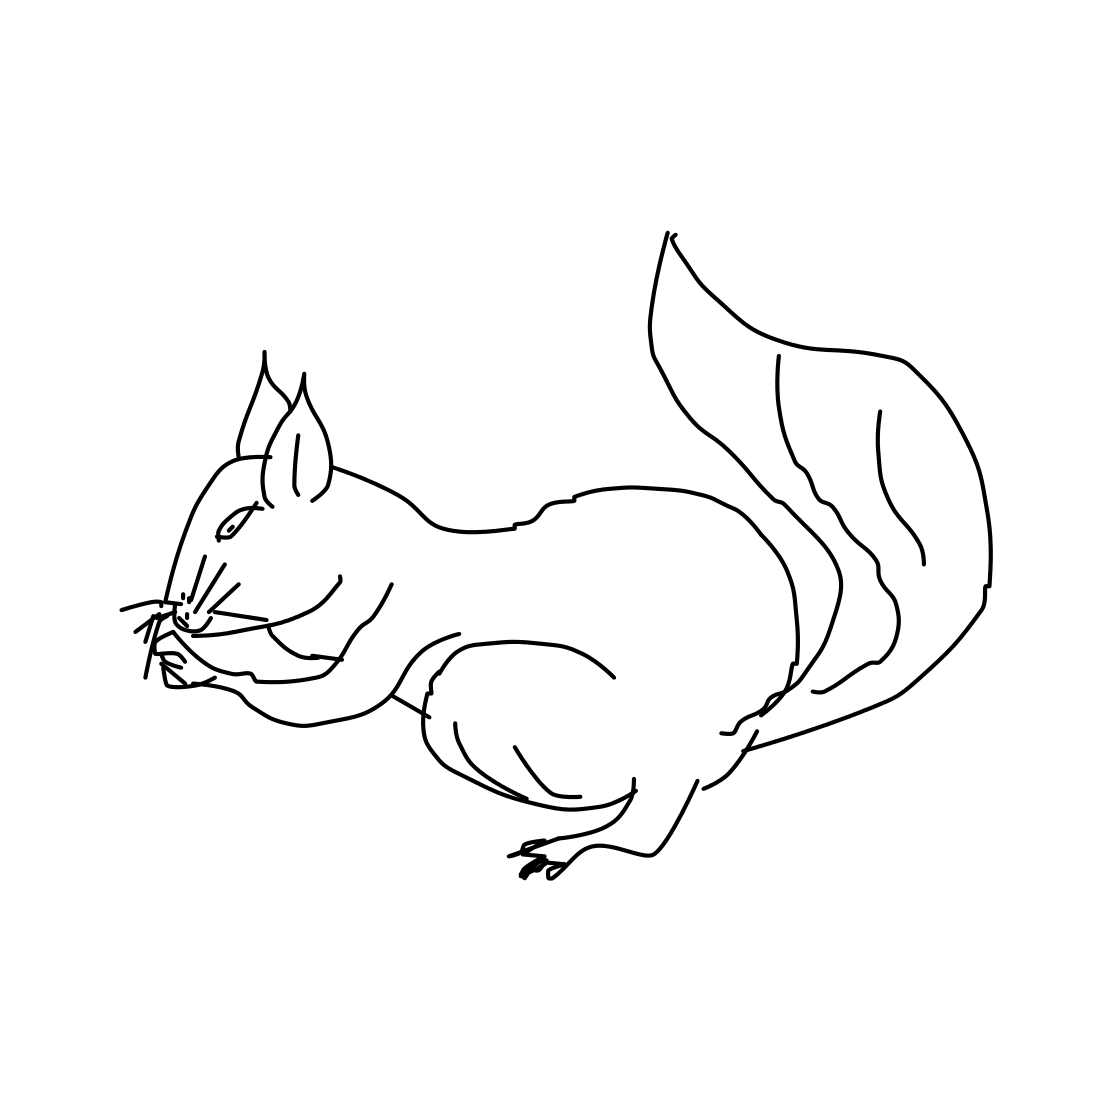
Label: squirrel